Question: I want to create a windows style error popup for my Cocoa application like this one

Is there any tutorial how to do this? Or can somebody give me at least the names of a few API functions that i need to check out.
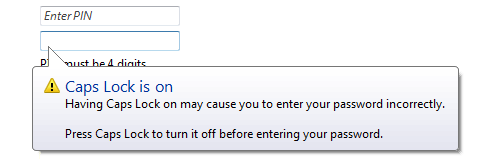
Answer: Take a look at <URL>. You can configure its background and border to match.